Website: macys
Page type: billing-address
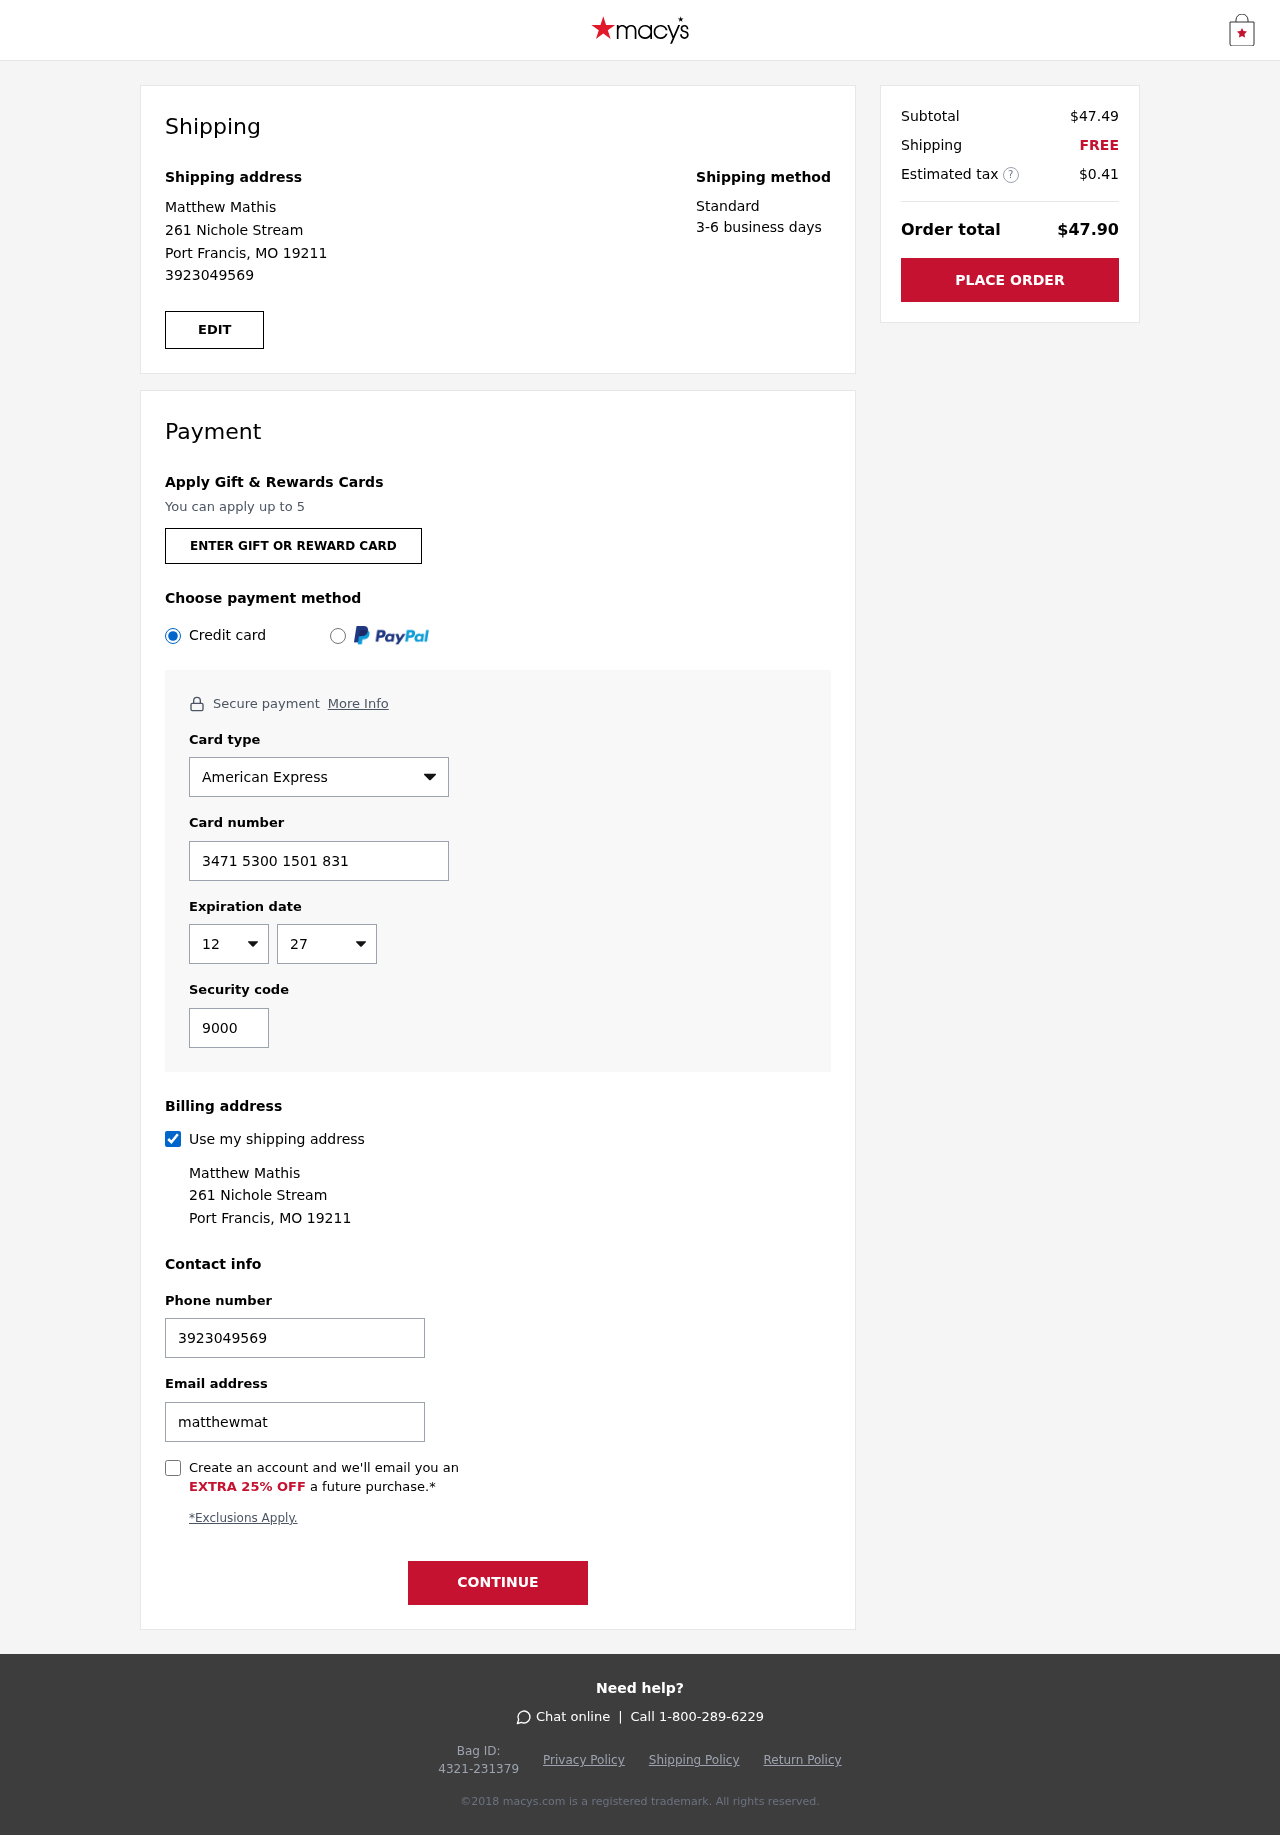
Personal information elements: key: PII_CARD_CVV
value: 9000
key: PII_CARD_EXPIRY_MONTH
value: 12
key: PII_CARD_EXPIRY_YEAR
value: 27
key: PII_CARD_NUMBER
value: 3471 5300 1501 831
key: PII_CARD_TYPE
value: American Express
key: PII_EMAIL
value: matthewmathis@gmail.com
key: PII_FULLNAME
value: Matthew Mathis
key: PII_PHONE
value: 3923049569
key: PII_STREET
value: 261 Nichole Stream
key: PII_CITY_STATE_ZIP
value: Port Francis, MO 19211
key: PII_FIRSTNAME
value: Matthew
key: PII_LASTNAME
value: Mathis
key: PII_FULLNAME2
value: Matthew Mathis
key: PII_FULLNAME3
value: Matthew Mathis
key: PII_FIRSTNAME2
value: Matthew
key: PII_FIRSTNAME3
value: Matthew
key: PII_LASTNAME2
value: Mathis
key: PII_LASTNAME3
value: Mathis
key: PII_FIRSTNAME_DERIVED
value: Matthew
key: PII_LASTNAME_DERIVED
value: Mathis
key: PII_FULLNAME_DERIVED
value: Matthew Mathis
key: PII_NAME_FULL_DERIVED
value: Matthew Mathis
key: PII_PHONE2
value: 3923049569
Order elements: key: ORDER_SUBTOTAL
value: $47.49
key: ORDER_SHIPPING_COST
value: FREE
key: ORDER_TAX
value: $0.41
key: ORDER_TOTAL
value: $47.90